Question:
If you look at the example above, I'm trying to count the number of times a customer has been a repeat buyer. Each row is an item that was purchased and there might be multiple items in a transaction therefore multiple rows for a transaction (trxn #). I only want them to be counted as a repeat customer if they have multiple unique transactions and I want the last row there to be a tally of the number of times they've been repeat buyers. The spreadsheet is ordered by the transaction date and the items in a transaction are always grouped sequentially as seen by the first 2 rows which are two items in the same transaction.
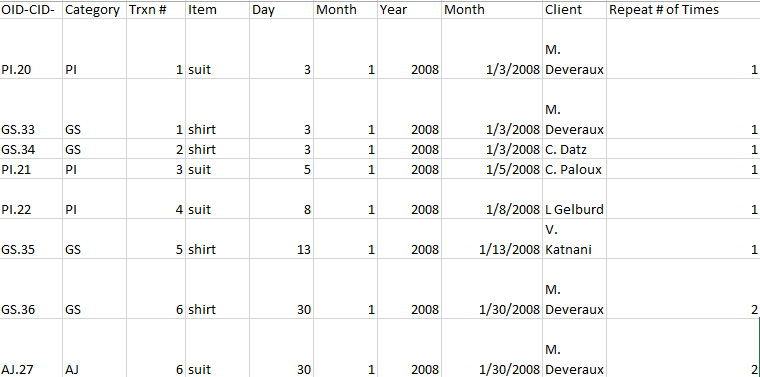
Answer: Maybe something like that?
'''
=IF(COUNTIF($I$2:I2,I2)=1,1,IF(COUNTIFS($I$2:I2,I2,$H$2:H2,H2)>1,OFFSET($I$2,MATCH(H2&I2,$H$2:H2&$I$2:I2,0)-1,1),MAX(IF($I1:I$2=I2,$J1:J$2))+1))
'''
Not sure if it can be made shorter but that's working on my test worksheet.
'COUNTIF($I$2:I2,I2)=1' just checks if it's the first time the formula sees the name.
'COUNTIFS($I$2:I2,I2,$H$2:H2,H2)>1' checks to see if there are multiple items in a transaction by using the date to identify them.
If there are more than one item bought on the same date, then 'OFFSET($I$2,MATCH(H2&I2,$H$2:H2&$I$2:I2,0)-1,1)' gets the count number of the previous item bought within the same transaction.
Otherwise, if it is the first item bought in that transaction, 'MAX(IF($I1:I$2=I2,$J1:J$2))+1' finds the current count of the previous transaction and adds one.
It's an array formula though and you'll need to press ++ for it to work properly.